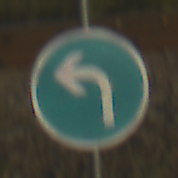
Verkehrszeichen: VorgeschriebeneFahrtrichtungLinks
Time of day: SunriseSunset
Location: Outdoor (RoadRail)
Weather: Clear
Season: NotSpecified
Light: Natural